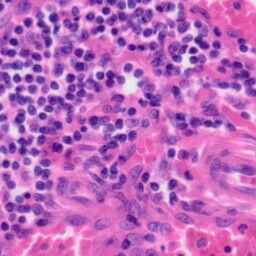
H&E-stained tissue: Tonsil